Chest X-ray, PA view. Patient: 60 years old, sex F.
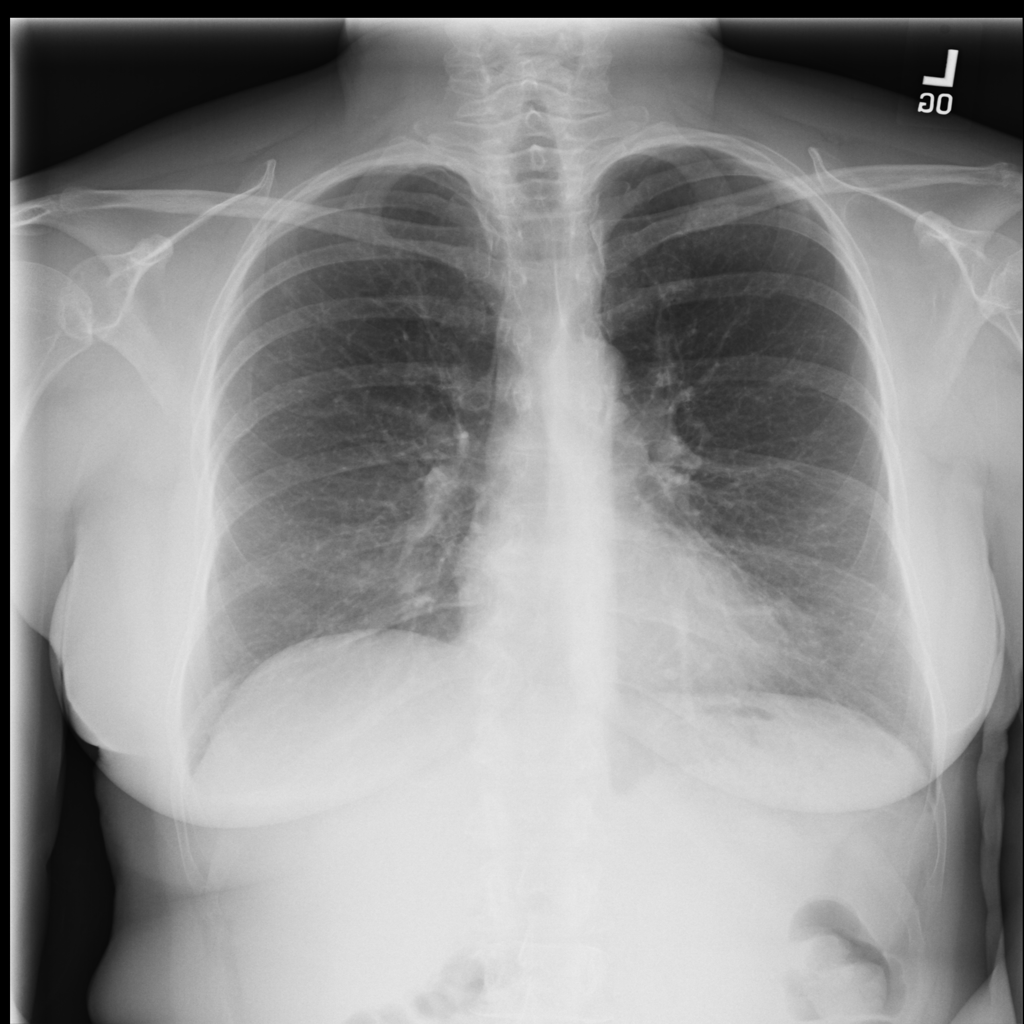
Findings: Infiltration